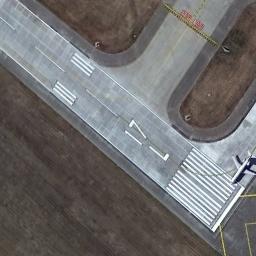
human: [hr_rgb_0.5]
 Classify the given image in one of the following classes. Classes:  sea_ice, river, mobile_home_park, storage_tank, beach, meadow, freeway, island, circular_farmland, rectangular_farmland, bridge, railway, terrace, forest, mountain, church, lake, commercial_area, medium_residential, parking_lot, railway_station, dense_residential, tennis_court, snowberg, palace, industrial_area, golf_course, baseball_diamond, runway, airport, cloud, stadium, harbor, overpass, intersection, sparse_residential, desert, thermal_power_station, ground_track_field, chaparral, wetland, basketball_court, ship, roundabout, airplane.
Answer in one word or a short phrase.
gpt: runway